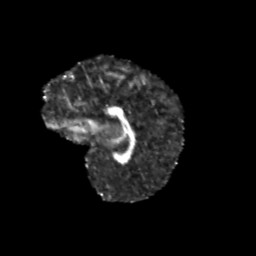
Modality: FA
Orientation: sagittal
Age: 13
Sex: female
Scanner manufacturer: siemens
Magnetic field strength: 3 T
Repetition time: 3.8 s
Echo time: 0.07 s